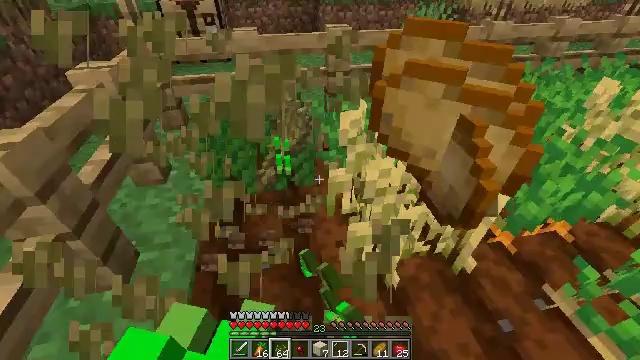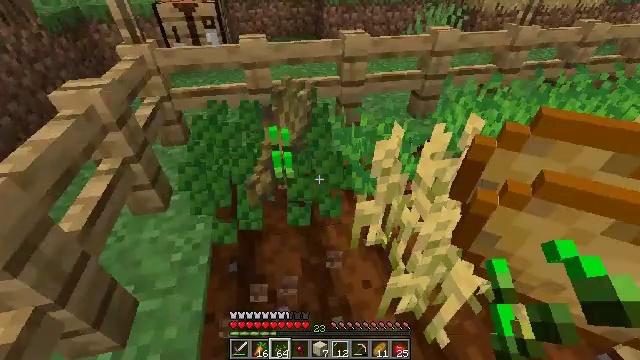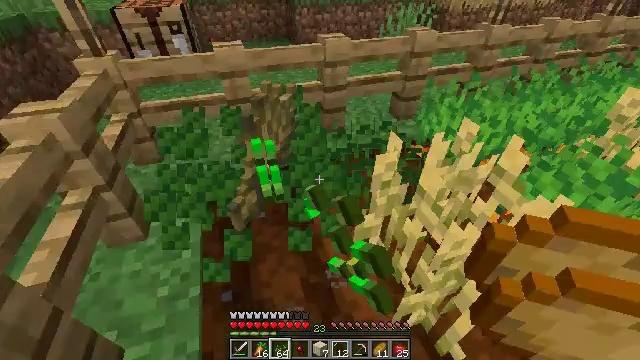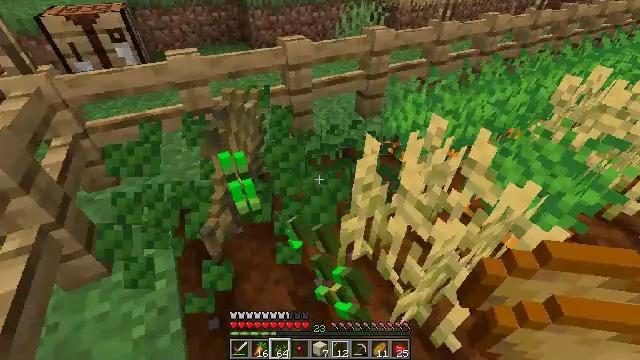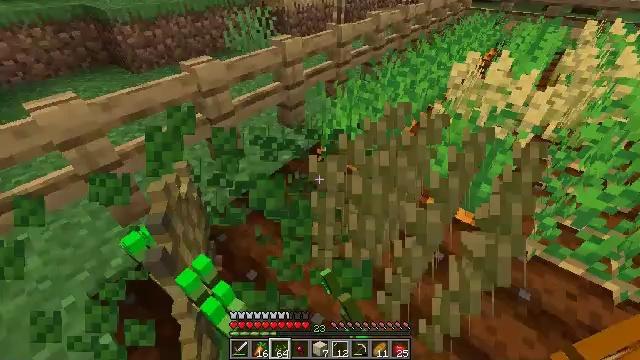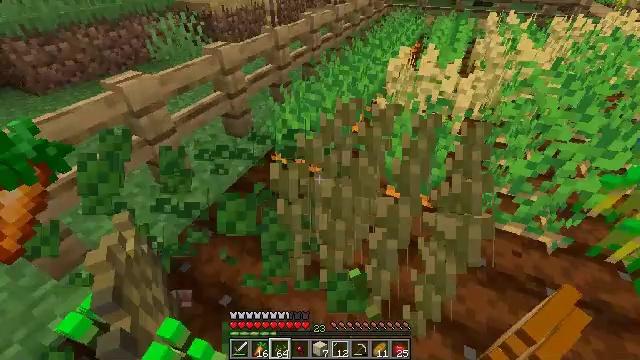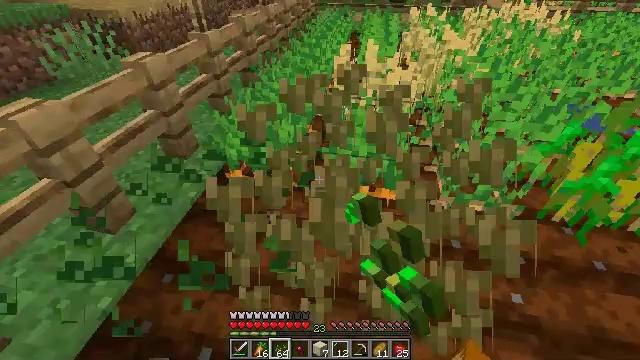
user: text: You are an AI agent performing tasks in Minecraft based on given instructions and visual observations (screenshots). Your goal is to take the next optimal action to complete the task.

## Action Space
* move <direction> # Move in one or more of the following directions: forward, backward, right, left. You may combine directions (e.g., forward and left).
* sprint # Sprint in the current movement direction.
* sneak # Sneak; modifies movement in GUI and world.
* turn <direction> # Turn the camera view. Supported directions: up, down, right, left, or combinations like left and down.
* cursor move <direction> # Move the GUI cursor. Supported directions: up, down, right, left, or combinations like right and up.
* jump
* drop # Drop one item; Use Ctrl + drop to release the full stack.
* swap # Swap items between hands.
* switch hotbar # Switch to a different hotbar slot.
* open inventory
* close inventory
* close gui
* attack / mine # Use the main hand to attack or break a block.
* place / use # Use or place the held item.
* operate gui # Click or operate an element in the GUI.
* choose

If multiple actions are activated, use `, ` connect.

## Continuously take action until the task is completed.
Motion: motion action
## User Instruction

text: Dig up carrots from the soil.
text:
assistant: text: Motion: move forward and move left, attack / mine
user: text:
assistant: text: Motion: move forward and move left, turn right, attack / mine
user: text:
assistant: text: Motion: move forward and move left, turn right, attack / mine
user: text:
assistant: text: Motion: move forward and move left, turn right, attack / mine
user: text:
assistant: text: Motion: move forward, turn right, attack / mine
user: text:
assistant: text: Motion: move forward, turn right
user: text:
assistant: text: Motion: no_op